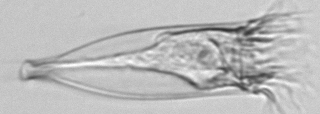
Label: Favella